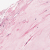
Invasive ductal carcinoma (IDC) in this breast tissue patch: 0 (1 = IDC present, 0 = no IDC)